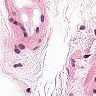
Metastatic tissue present: no